Question: Google play does this when you try to use it and happen to not be connected to a wifi network.
photo of what I'm trying to do:

If you just run a standard
'''
startActivity(new Intent(WifiManager.ACTION_PICK_WIFI_NETWORK));
'''
Then it loads up the window I'm looking for. However, I want a 'back' and 'next' button overlayed on top of it. Back should return to the previous window and next should only be selectable if a network has been selected and authentication is performed (if required). It would then go to another activity.
I tried implementing it with fragments (one for the intent launched window and another for the button), but it isn't working.
This was the code that launched when the app did
'''
public class TestActivity extends Activity {
/** Called when the activity is first created. */
@Override
public void onCreate(Bundle savedInstanceState) {
super.onCreate(savedInstanceState);
setContentView(R.layout.layfile);
// Intent n = new Intent(this,Pactivity.class);
// startActivity(n);
//
}
}
public class Pactivity extends PreferenceActivity {
@Override
protected void onCreate(Bundle savedInstanceState) {
// TODO Auto-generated method stub
super.onCreate(savedInstanceState);
addPreferencesFromResource(R.xml.preferences);
//addPreferencesFromIntent(new Intent(WifiManager.ACTION_PICK_WIFI_NETWORK));
setContentView(R.layout.main);
}
}
public class Pfrag extends PreferenceFragment {
@Override
public void onCreate(Bundle savedInstanceState) {
super.onCreate(savedInstanceState);
// Load the preferences from an XML resource
addPreferencesFromResource(R.xml.preferences);
}
}
'''
Here are the xml files
'''
<?xml version="1.0" encoding="UTF-8"?>
<PreferenceScreen xmlns:android="http://schemas.android.com/apk/res/android" >
<Preference
android:key="key"
android:title="WiFi"
android:summary="Calls WiFi">
<intent android:action="android.net.wifi.PICK_WIFI_NETWORK"/>
</Preference>
</PreferenceScreen>
'''
I also tried some thrown together Preferences based classes. Also not doing what I want.
How can I get buttons overlayed on to what you see with a 'WifiManager.ACTION_PICK_WIFI_NETWORK'?
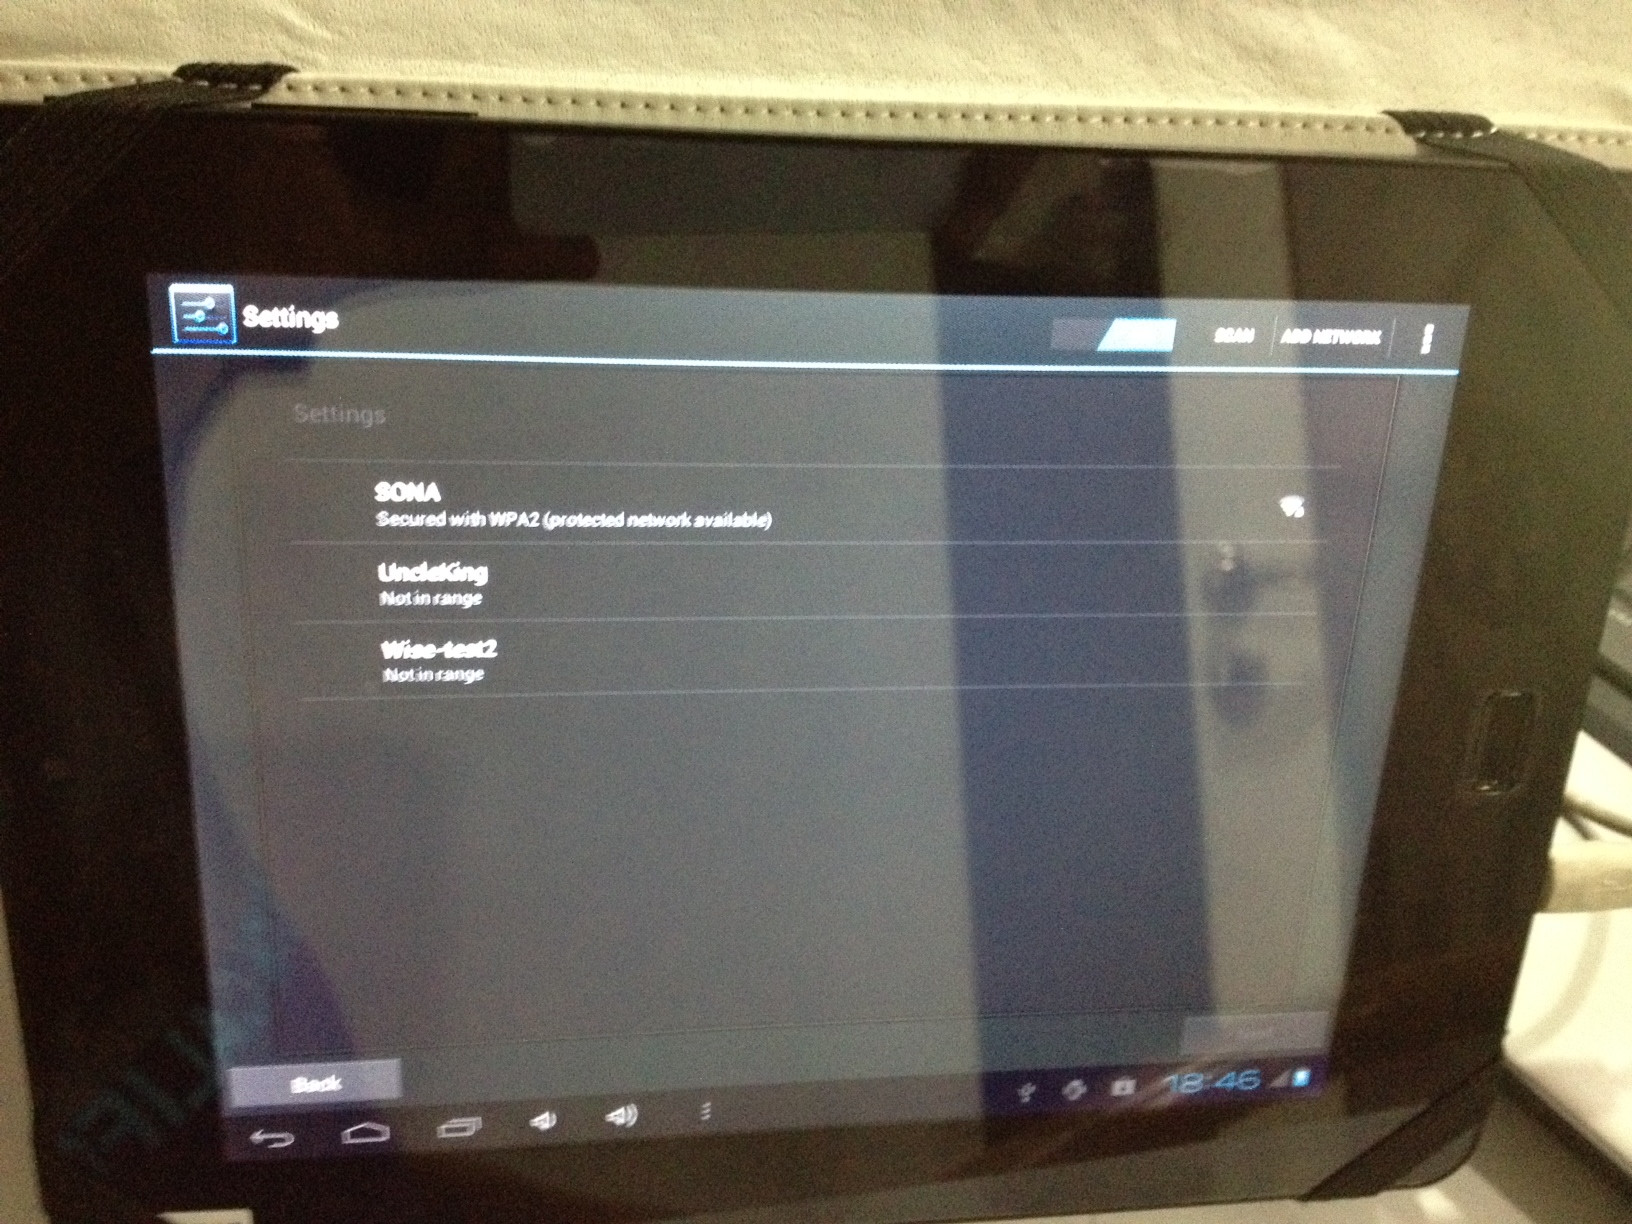
Answer: '''
Intent intent = new Intent(WifiManager.ACTION_PICK_WIFI_NETWORK);
intent.putExtra("only_access_points", true);
intent.putExtra("extra_prefs_show_button_bar", true);
intent.putExtra("wifi_enable_next_on_connect", true);
startActivityForResult(intent, 1);
'''
This should do it.
Reverse engineered from google code.